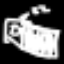
Label: squiggle